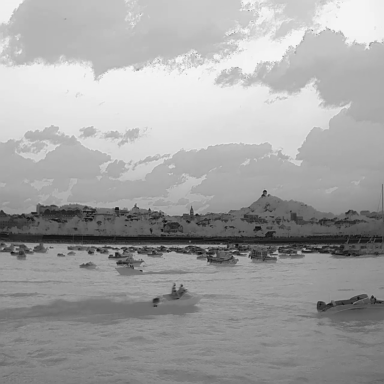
There are 12 canoes in the infrared image.